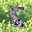
Label: 5